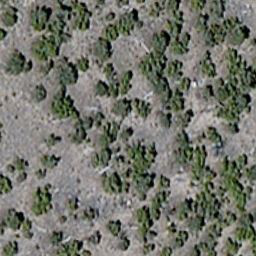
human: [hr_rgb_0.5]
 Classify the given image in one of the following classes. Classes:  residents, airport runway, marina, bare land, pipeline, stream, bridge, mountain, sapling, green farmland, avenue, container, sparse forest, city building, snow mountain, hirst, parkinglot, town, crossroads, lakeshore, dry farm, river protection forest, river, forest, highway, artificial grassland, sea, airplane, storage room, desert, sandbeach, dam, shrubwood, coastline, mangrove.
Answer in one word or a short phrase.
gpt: sparse forest